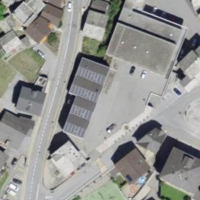
EUNIS habitat code: 54
Species observed at this site:
Euplagia quadripunctaria
Ptyonoprogne rupestris
Delichon urbicum